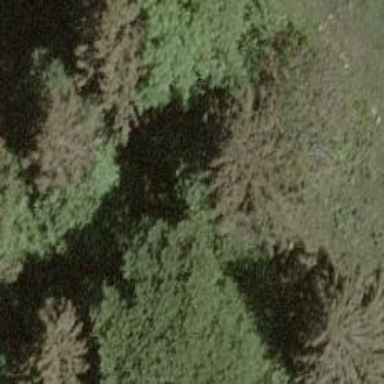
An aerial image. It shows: Single tag "natural: tree."